Interaction volume radius: 5 \u00c5
Interaction volume height: 20 \u00c5
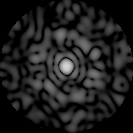
Disorder parameter: 0.826